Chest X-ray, PA view. Patient: 28 years old, sex F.
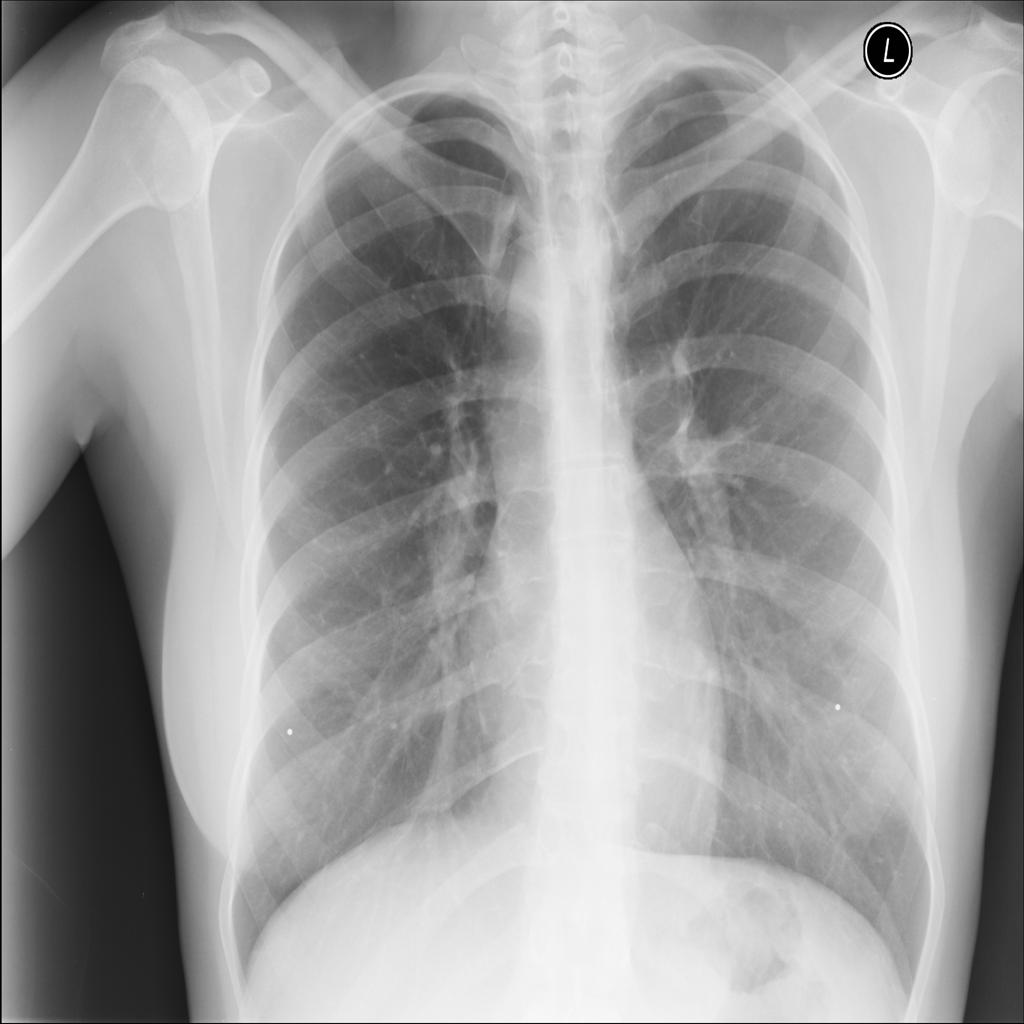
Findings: No Finding